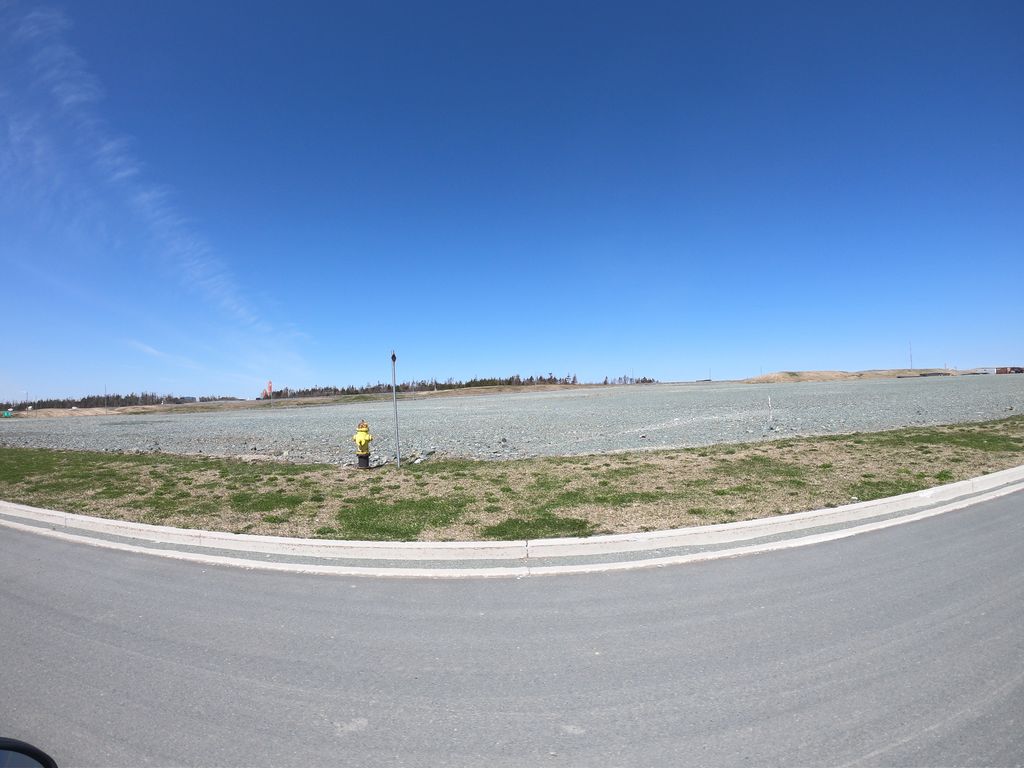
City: st_johns